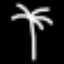
Label: palm tree